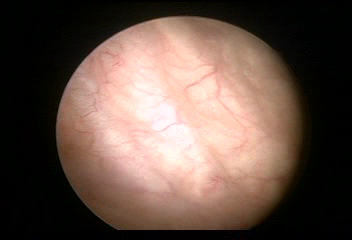
Modality: WLC
Class: Normal mucosa
Bladder cancer association: No